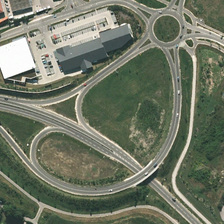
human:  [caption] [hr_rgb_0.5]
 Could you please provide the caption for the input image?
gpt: the viaduct and the road below stretch to the traffic circle with a parking lot on its coner .

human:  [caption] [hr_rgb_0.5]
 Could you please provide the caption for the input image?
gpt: many green plants and several buildings are near a viaduct .

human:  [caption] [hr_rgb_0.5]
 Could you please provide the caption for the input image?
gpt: we can see a viaduct built on a green land near a pentacle intersection together with some buildings and automobiles .

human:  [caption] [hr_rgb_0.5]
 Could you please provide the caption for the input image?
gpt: we can see a viaduct built on a green land near a pentacle intersection together with some buildings and automobiles .

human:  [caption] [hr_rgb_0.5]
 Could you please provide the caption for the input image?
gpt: many green plants and several buildings are near a viaduct .